Interaction volume radius: 5 \u00c5
Interaction volume height: 20 \u00c5
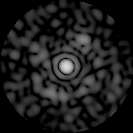
Disorder parameter: 0.8049